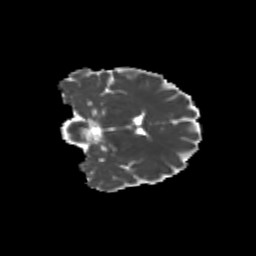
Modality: MD
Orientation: coronal
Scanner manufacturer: siemens
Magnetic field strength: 3 T
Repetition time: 9.2 s
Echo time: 0.084 s